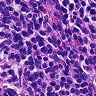
Metastatic tissue present: no